Platform: macOS
Application: Arc Browser
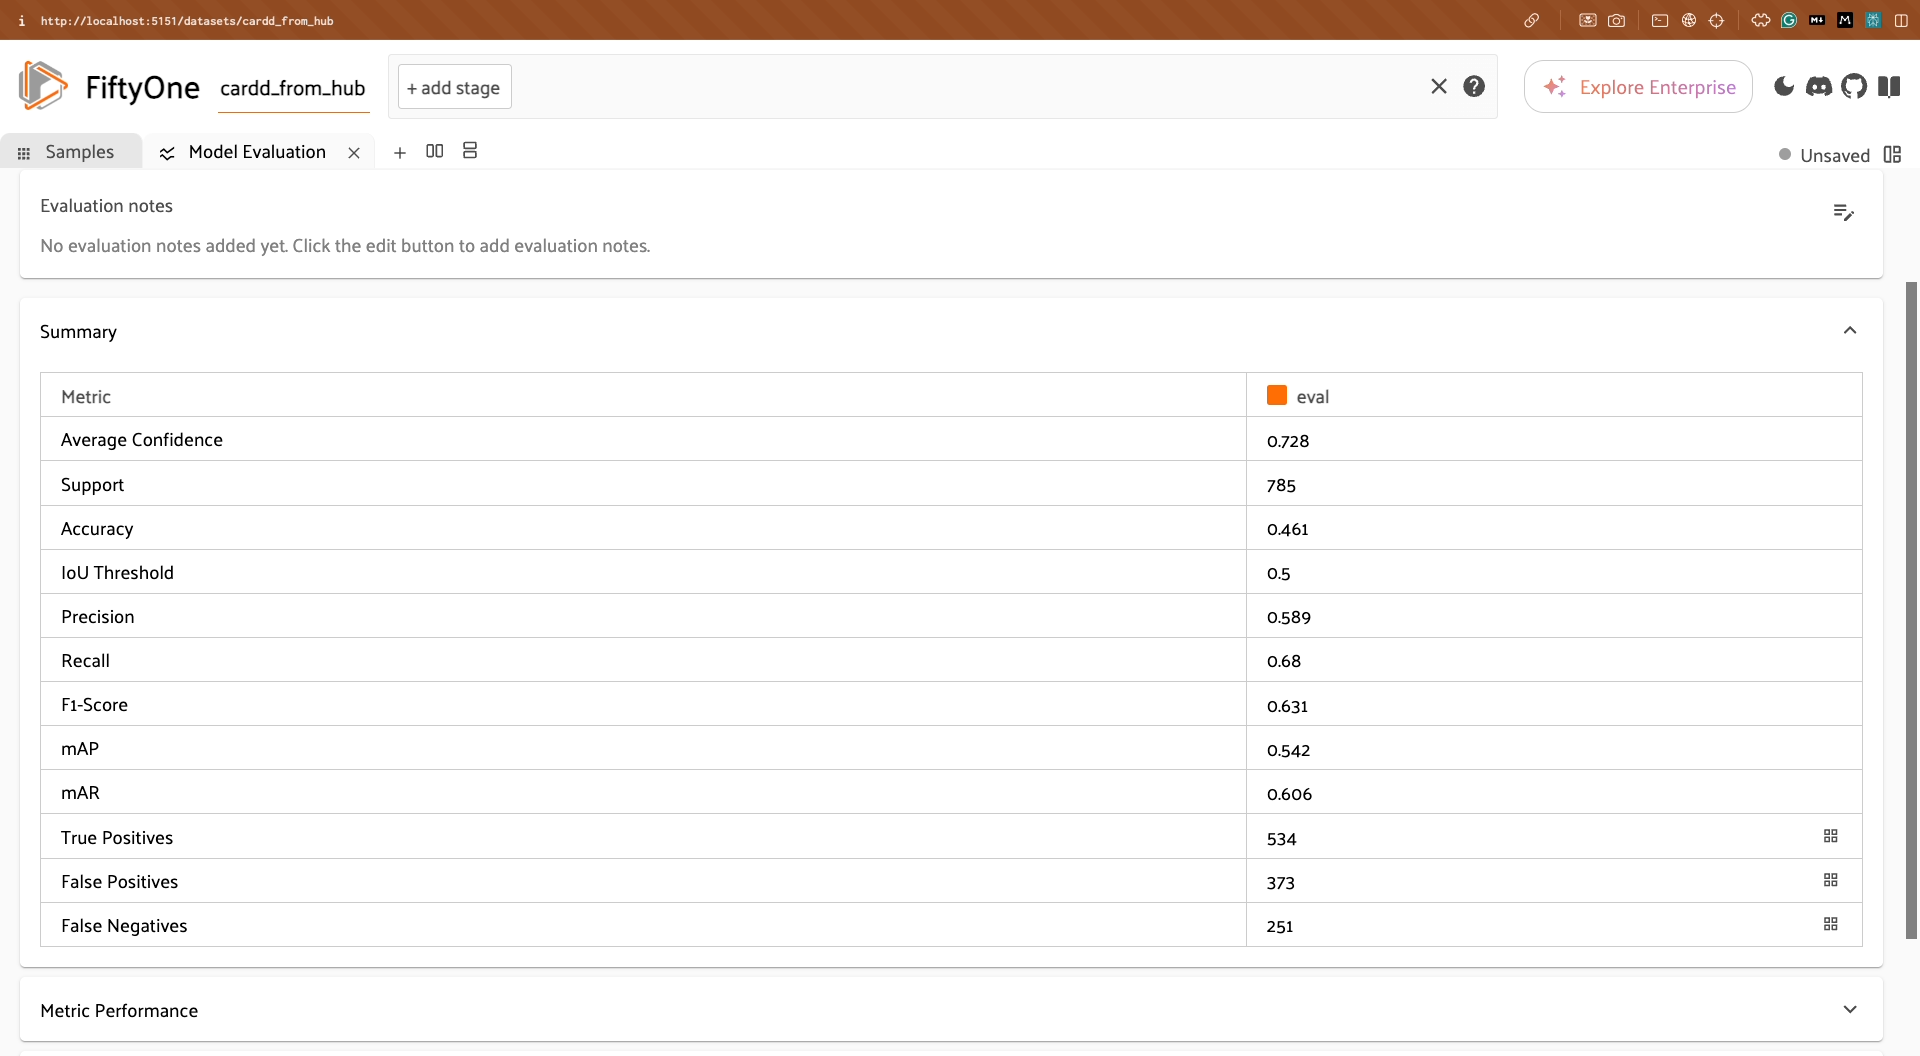
task_description: Load True Positives labels in the Samples panel
action_type: click
element_info: Icon
steps_since_start: 1